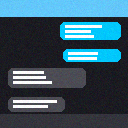
Screen state: on